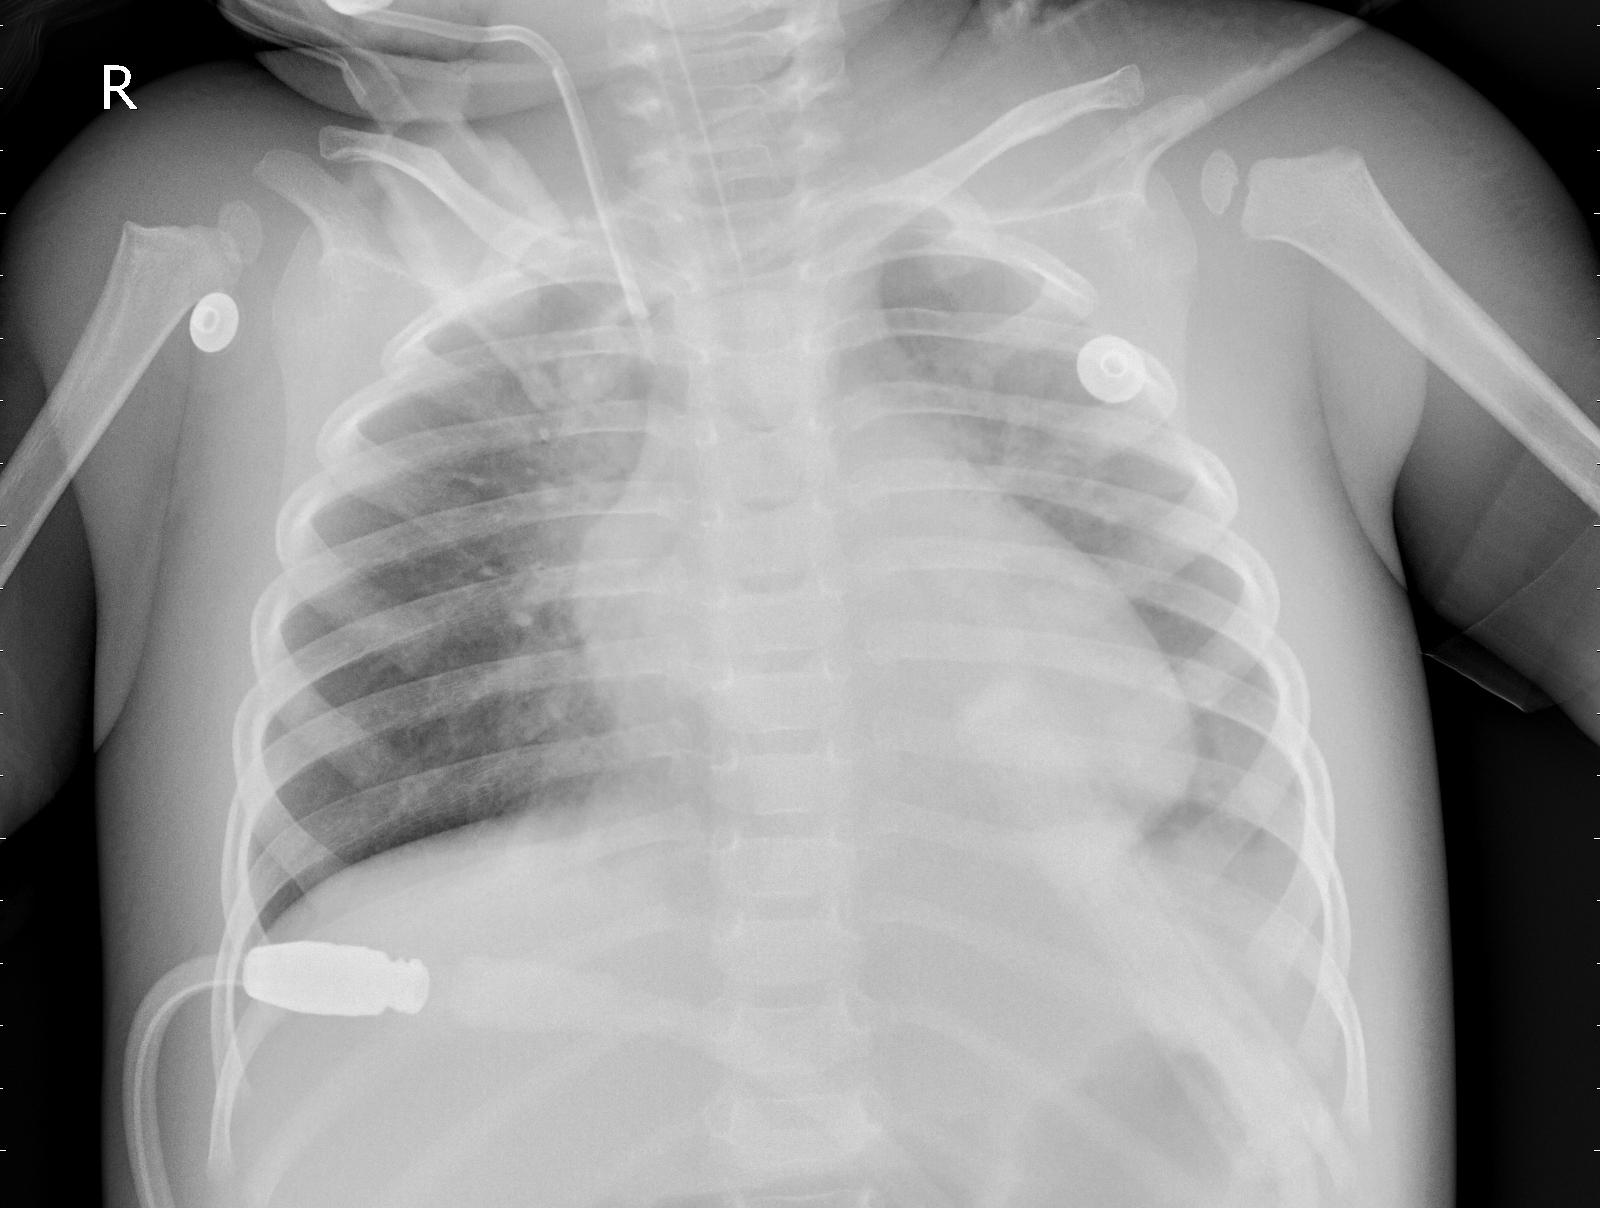
Diagnosis: PNEUMONIA